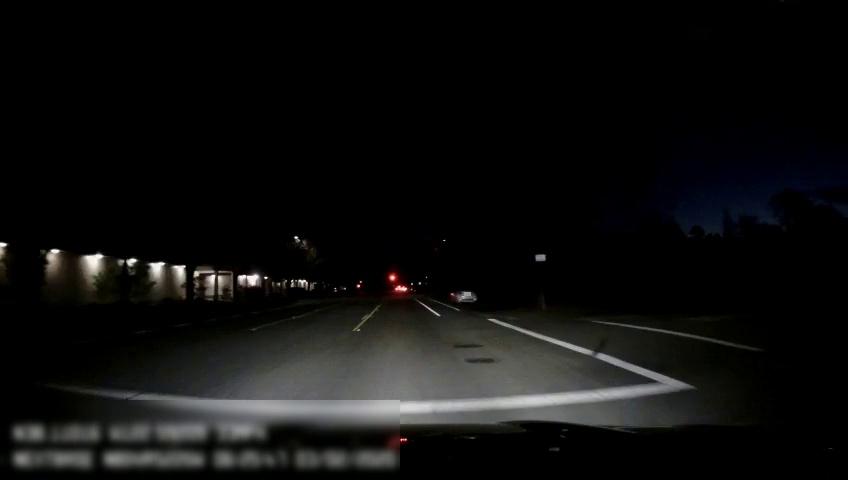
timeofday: Night
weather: Other
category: Drivable Space
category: Vehicles | Car
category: Lanes | Current Lane
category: Lanes | Alternate Lane
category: Lanes | Current Lane
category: Lanes | Alternate Lane
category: Lanes | Alternate Lane
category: Lanes | Alternate Lane
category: Traffic | Signs